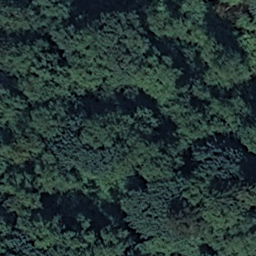
Label: forest